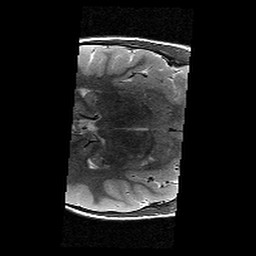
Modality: T2w
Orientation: axial
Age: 11
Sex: female
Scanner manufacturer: siemens
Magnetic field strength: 3 T
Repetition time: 9.23 s
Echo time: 0.067 s